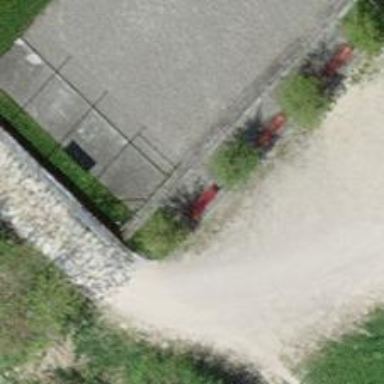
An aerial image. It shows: Red bench.